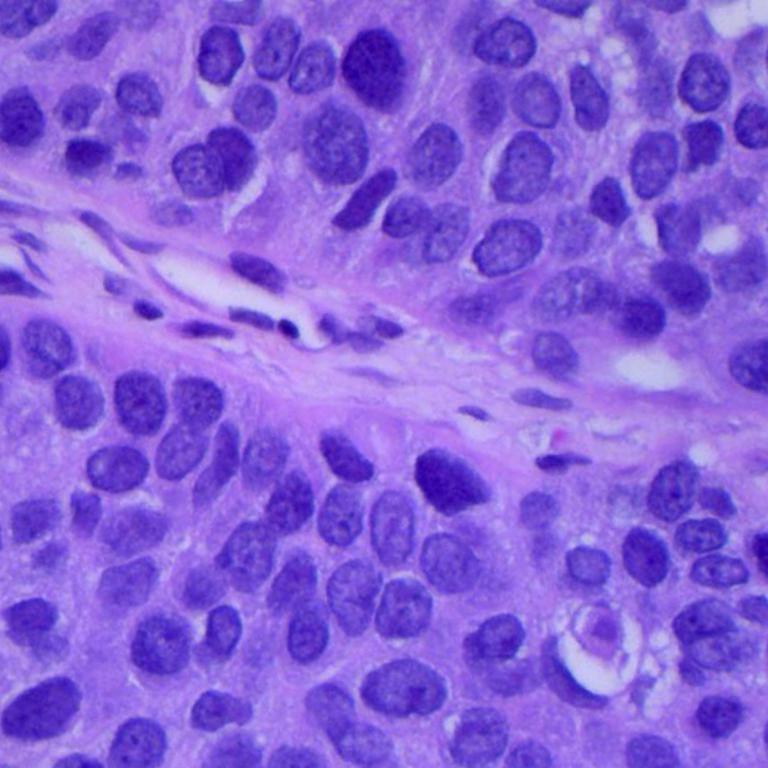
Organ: lung
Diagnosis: squamous carcinomas